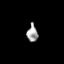
Tissue: lung
Cell type: Epithelial cells
Senescence score: 0.2014
Nuclear area (px): 179
Mean DAPI intensity: 160.978